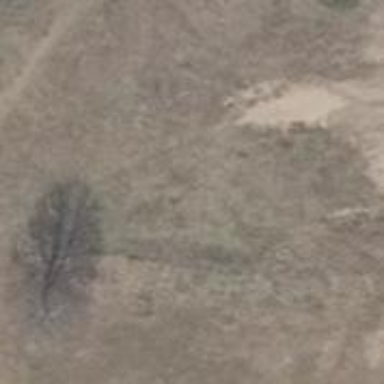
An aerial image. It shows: Sandy path.